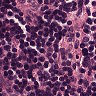
Metastatic tissue present: no